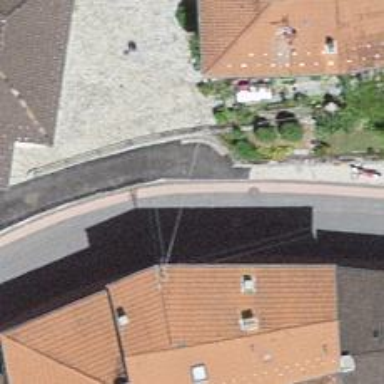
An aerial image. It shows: Wall serving as support.